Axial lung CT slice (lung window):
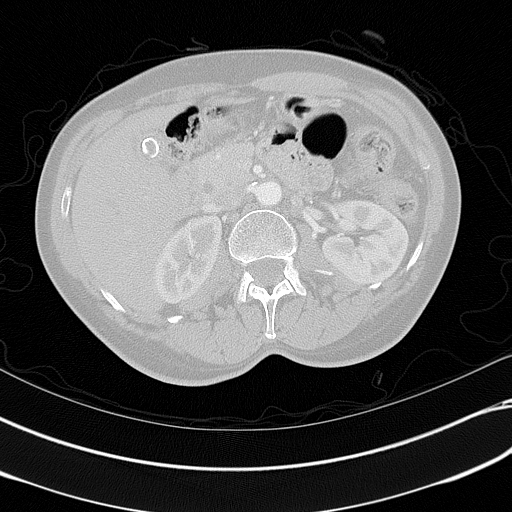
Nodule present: no